Question: I take a old app with a 3 storyboard inside:
> iPhone4 || iPhone5 || iPad
at the moment from the AppStore this working well on iPhone6 and 6Plus even if not have 'iPhone6.storyboard' inside show in full screen correct position, but now during the test on iPhone6 (device not simulator) is showing a 4.0 inches inside a big display of 4.7 inches, here the screen:

I Know is better using a new system with Auto Resize and Size Classes but at the moment we don't have time to do a refactor.
So this is my question, is possibile reuse my 'iPhone5.storyboard' as before to see all stuff inside in a correct position, neve use Auto Layout and Size Classes?
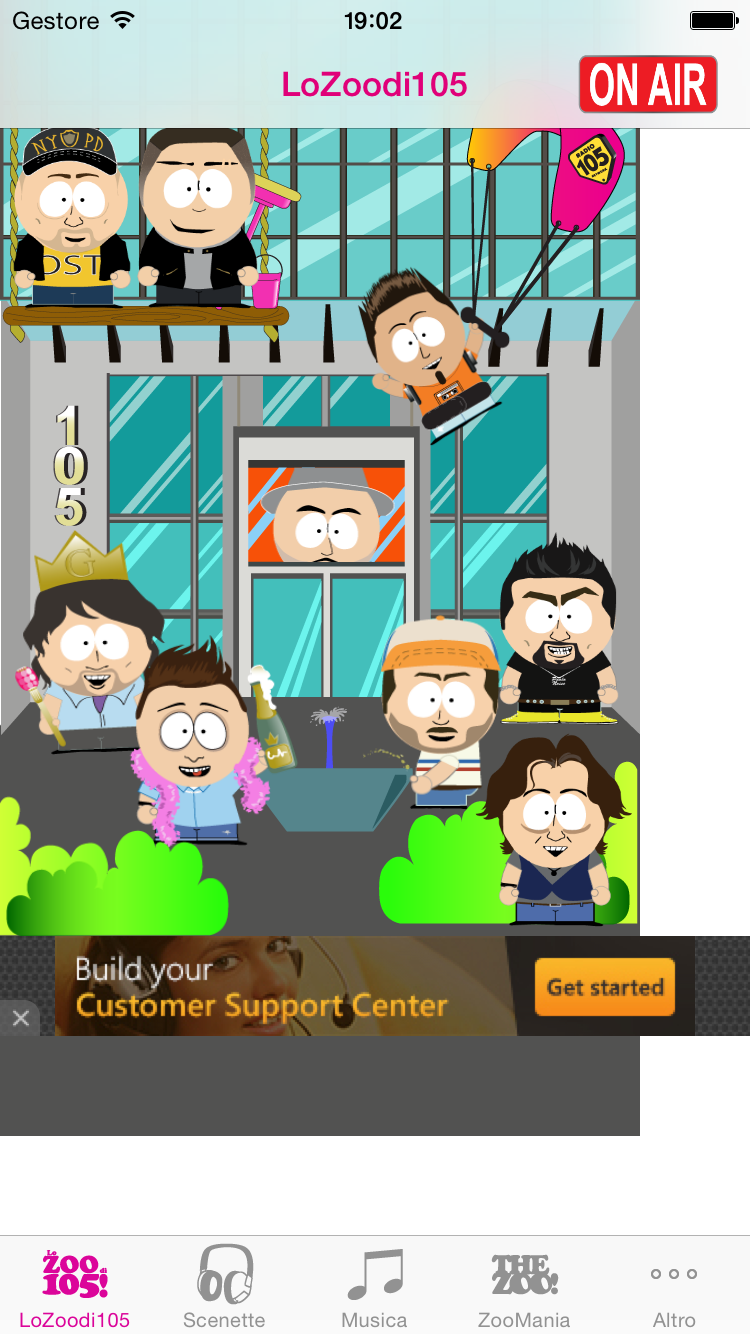
Answer: It may be possible, by not using a launch image '.xib' file. In that case, your app appears zoomed on the iPhone 6. That is why your existing app looks okay on iPhone 6: it doesn't have a launch image '.xib' file. So you could solve the issue by deleting the launch image '.xib' file and telling the app to use old-fashioned launch images instead.
But that, as you rightly say, is not really correct behavior; eventually, Apple will probably forbid it.